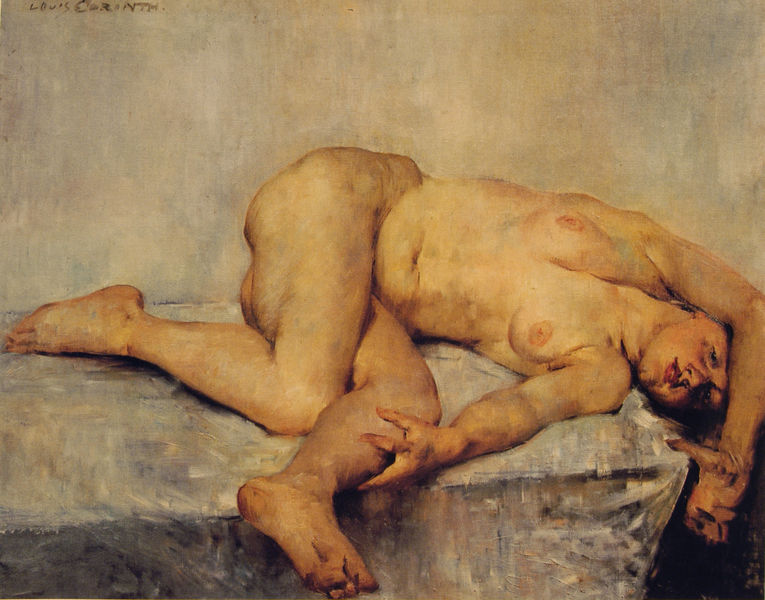
Titel: Liegender weiblicher Akt
Künstler: Lovis Corinth
Standort: Wien
Institution: Österreichische Galerie im Belvedere
Schlagwörter: akt, blau, fuß, gemälde, hand, haut, kopf, körper, nackt, schatten, weiß, gelb, impressionismus, mädchen, ocker, braun, brust, bunt, busen, finger, frankreich, frau, grau, hell, licht, mund, nase, raum, schwarz, stirn, tisch, vordergrund, zimmer, blick, rot, tuch, beige, malerei, dix, wand, arm, arme, augen, gesicht, inkarnat, mensch, stein, tod, bildnis, hände, portrait, porträt, signatur, öl, auge, realismus, lippen, rosa, traurig, beine, bein, brüste, füße, gesäß, hintern, lasziv, liegen, schlafen, schlafend, haltung, studie, farbe, lila, violett, bank, dick, weib, woman, impressionistisch, bett, nabel, bauch, granit, laken, nackte, platte, bauchnabel, brustwarze, brustwarzen, erotik, erotisch, knie, liegend, waden, oberkörper, aufsicht, kante, fett, fleisch, corinth, courbet, lovis, lovis corinth, becken, liegende, portait, altar, liege, leib, betttuch, leintuch, sohle, verkürzung, muskel, naked, achsel, eros, müde, beleibt, verkrampft, verdeckt, ferse, fersen, verdreht, verrenkung, unbequem, bettuch, fau, dreckig, aktstudie, kokoschka, gekrümmt, schmutzig, louis, verrenkt, deutscher impressionismus, lipen, el geco, zähen, obszön, aktmodel, verrenkungen, impressiv, verkrümmt, marmar, speckfalten, gecco, bussen, hand greift, louis corinth, nackt liegen